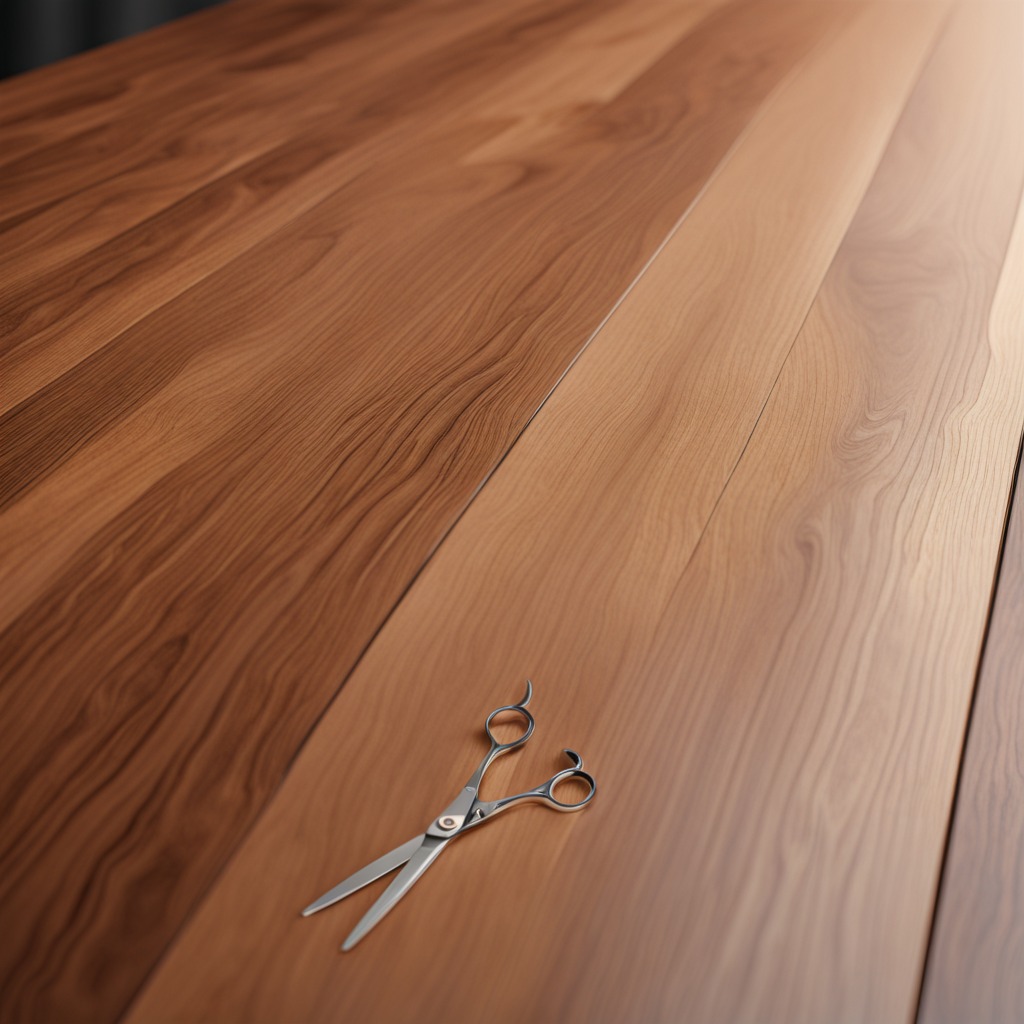
A scissor is lying on the wooden table in a carpentry studio rich wood textures side lighting.